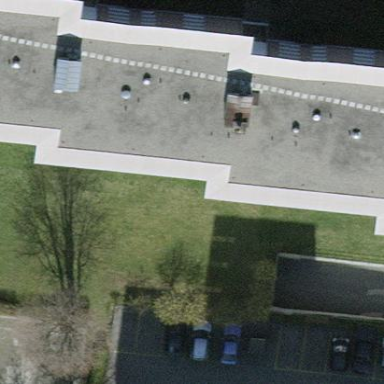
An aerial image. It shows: Modern apartment building with flat roof design.